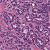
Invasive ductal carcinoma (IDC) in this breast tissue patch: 1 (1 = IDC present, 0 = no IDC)